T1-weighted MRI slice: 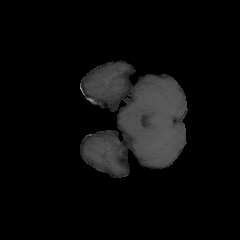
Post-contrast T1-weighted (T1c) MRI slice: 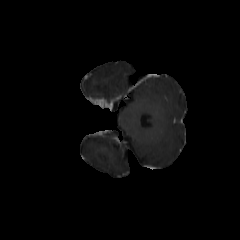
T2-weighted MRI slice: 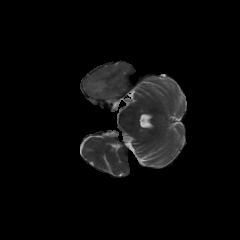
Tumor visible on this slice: yes